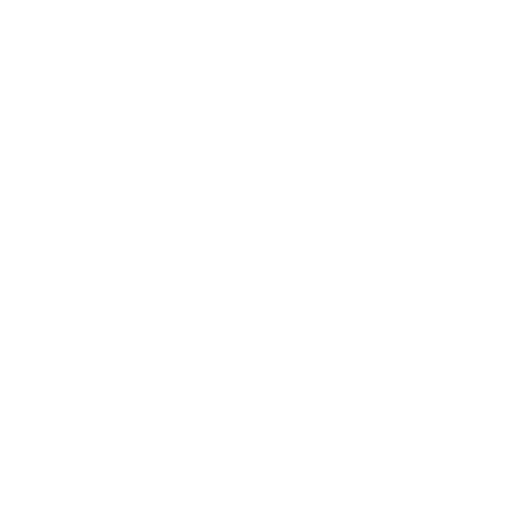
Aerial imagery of bar in Maine named South Breaker containing only open water